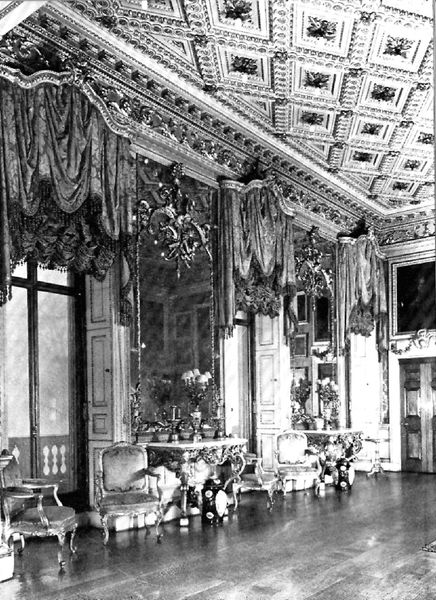
Titel: London, Norfolk House
Künstler: Matthew Brettingham
Standort: London (EU - GB)
Schlagwörter: blumen, fenster, grau, paris, raum, stühle, tisch, tische, schloss, barock, innenraum, möbel, spiegel, boden, interieur, stoffe, decke, rokoko, türen, parkett, türe, saal, könig, thron, salon, vorhänge, holzboden, glanz, vasen, fotografie, photographie, schwarzweiß, fries, schnörkel, heidelberg, baldachin, mobiliar, kassettendecke, volant, wien, holzfußboden, verzierungen, versaille, neuschwanstein, petersburg, baldachine, blumenvasen, 18. jahrhundert, 17. jahrhundert